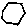
Label: hexagon